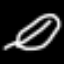
Label: leaf